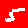
Digit: 5